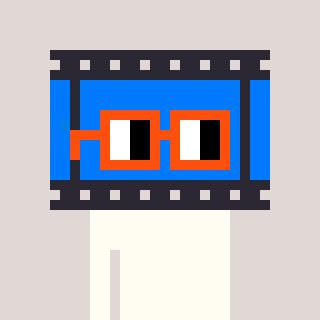
a pixel art character with square orange glasses, a film strip-shaped head and a grayscale-colored body on a warm background